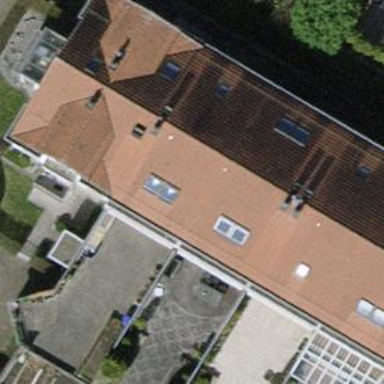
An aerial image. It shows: Terrace building.